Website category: restaurant
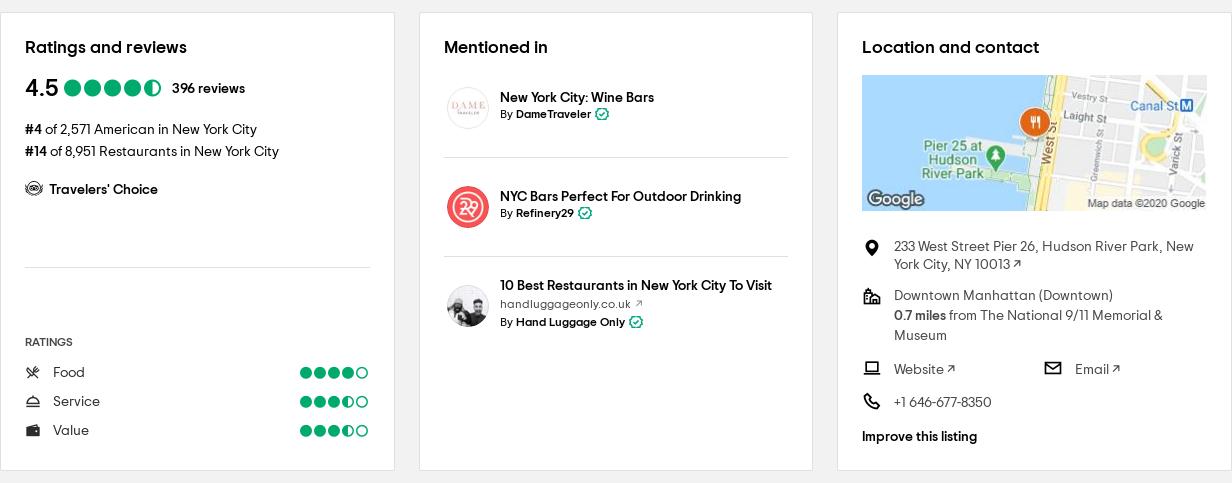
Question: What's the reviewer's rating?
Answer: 4.5

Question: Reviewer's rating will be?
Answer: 4.5

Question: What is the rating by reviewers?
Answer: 4.5

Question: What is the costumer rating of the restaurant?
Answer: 4.5

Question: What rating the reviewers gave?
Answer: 4.5

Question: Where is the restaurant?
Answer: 233 West Street Pier 26, Hudson River Park, New York City, NY 10013

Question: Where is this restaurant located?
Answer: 233 West Street Pier 26, Hudson River Park, New York City, NY 10013

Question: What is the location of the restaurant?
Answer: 233 West Street Pier 26, Hudson River Park, New York City, NY 10013

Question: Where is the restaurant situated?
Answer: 233 West Street Pier 26, Hudson River Park, New York City, NY 10013

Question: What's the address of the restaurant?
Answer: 233 West Street Pier 26, Hudson River Park, New York City, NY 10013

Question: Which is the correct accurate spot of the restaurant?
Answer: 233 West Street Pier 26, Hudson River Park, New York City, NY 10013

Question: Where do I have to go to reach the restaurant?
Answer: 233 West Street Pier 26, Hudson River Park, New York City, NY 10013

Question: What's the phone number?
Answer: +1 646-677-8350

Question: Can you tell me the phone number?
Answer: +1 646-677-8350

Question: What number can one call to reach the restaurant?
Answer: +1 646-677-8350

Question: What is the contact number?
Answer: +1 646-677-8350

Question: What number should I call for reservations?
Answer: +1 646-677-8350

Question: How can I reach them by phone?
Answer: +1 646-677-8350